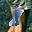
Label: 8